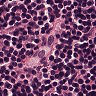
Metastatic tissue present: no